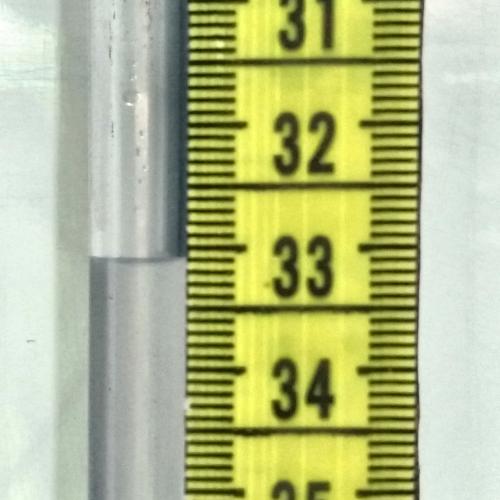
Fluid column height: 33.1 cm